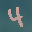
Label: 4